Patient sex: M
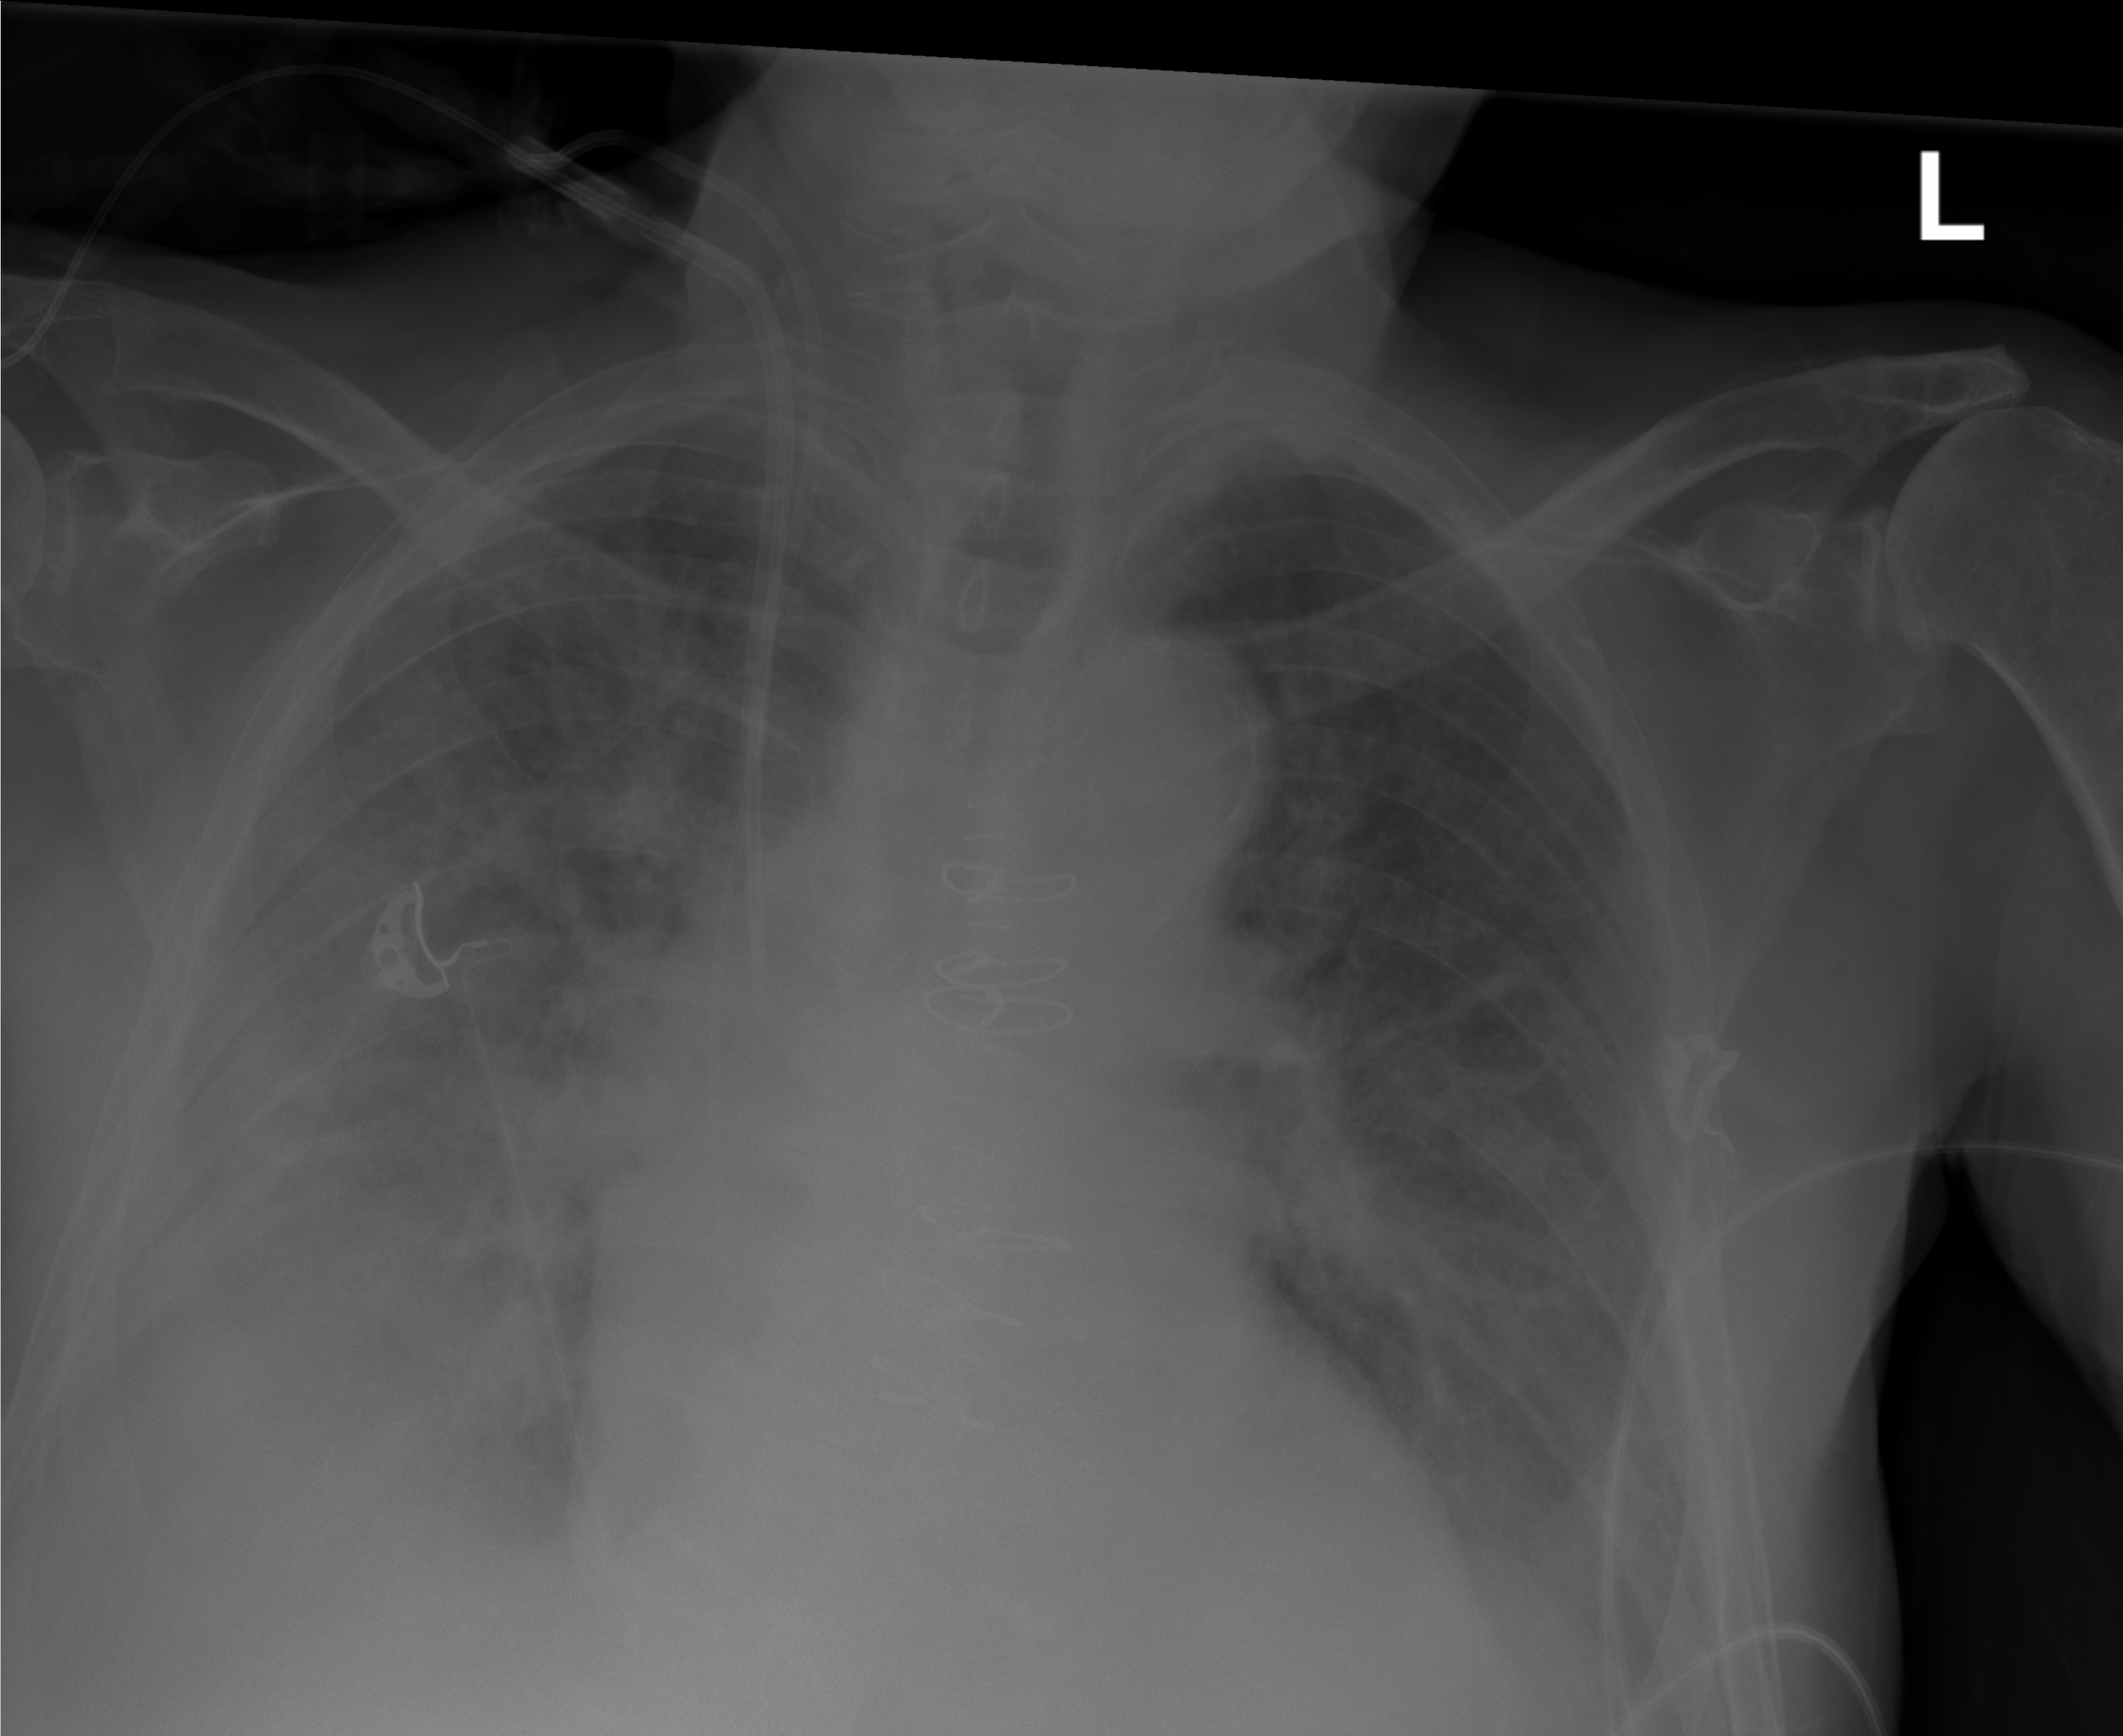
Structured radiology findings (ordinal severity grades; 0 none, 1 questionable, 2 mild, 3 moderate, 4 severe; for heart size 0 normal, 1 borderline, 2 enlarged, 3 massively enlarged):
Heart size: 2
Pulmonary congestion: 3
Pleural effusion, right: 2
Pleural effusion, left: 0
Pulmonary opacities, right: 3
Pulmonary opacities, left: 2
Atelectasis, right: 2
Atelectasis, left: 0